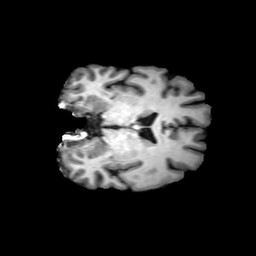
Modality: T1w
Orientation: coronal
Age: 30
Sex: female
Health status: ill